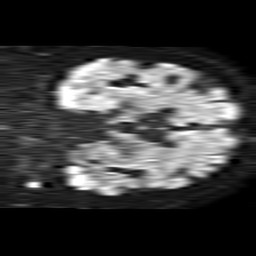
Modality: TRACE
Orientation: coronal
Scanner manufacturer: philips
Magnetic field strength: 1.5 T
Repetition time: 4.6 s
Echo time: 0.08631 s